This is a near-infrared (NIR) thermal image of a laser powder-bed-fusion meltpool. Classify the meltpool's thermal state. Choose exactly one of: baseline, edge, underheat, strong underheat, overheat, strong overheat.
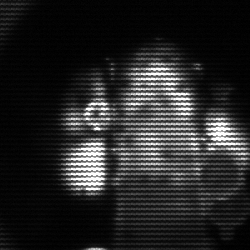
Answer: strong underheat